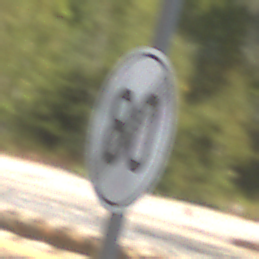
Verkehrszeichen: EndeGeschwindigkeit80
Umgebung: Outdoor, Nature
Tageszeit: Midday
Wetter: Clear
Licht: Natural
Jahreszeit: Summer
Kontrast: HighContrast